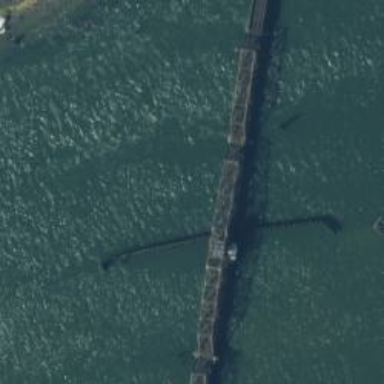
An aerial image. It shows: Movable bridge over railway.